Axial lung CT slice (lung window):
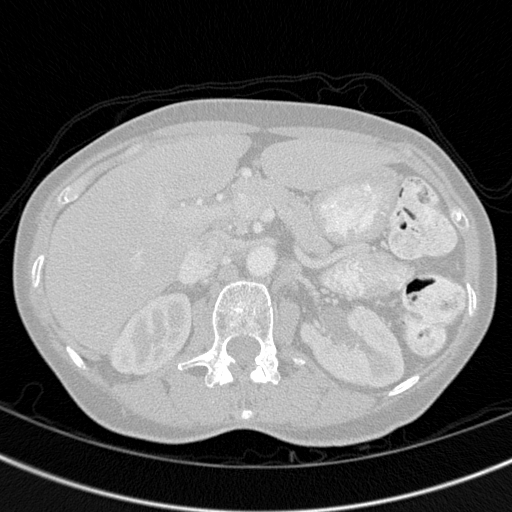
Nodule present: no